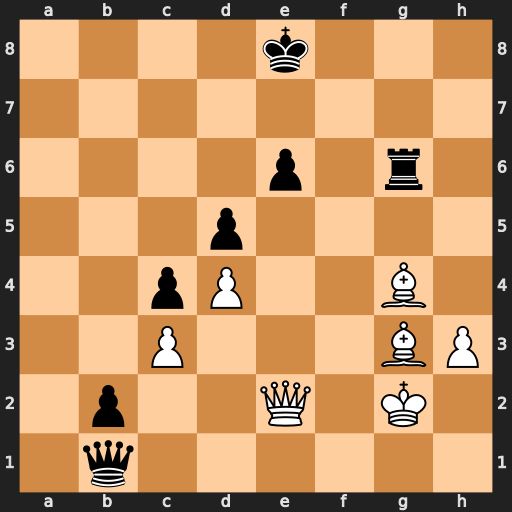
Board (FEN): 4k3/8/4p1r1/3p4/2pP2B1/2P3BP/1p2Q1K1/1q6
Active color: w
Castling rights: -
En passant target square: -
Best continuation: Bh5 Kd7 Bxg6 Qxg6 Qxb2